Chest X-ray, AP view. Patient: 53 years old, sex M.
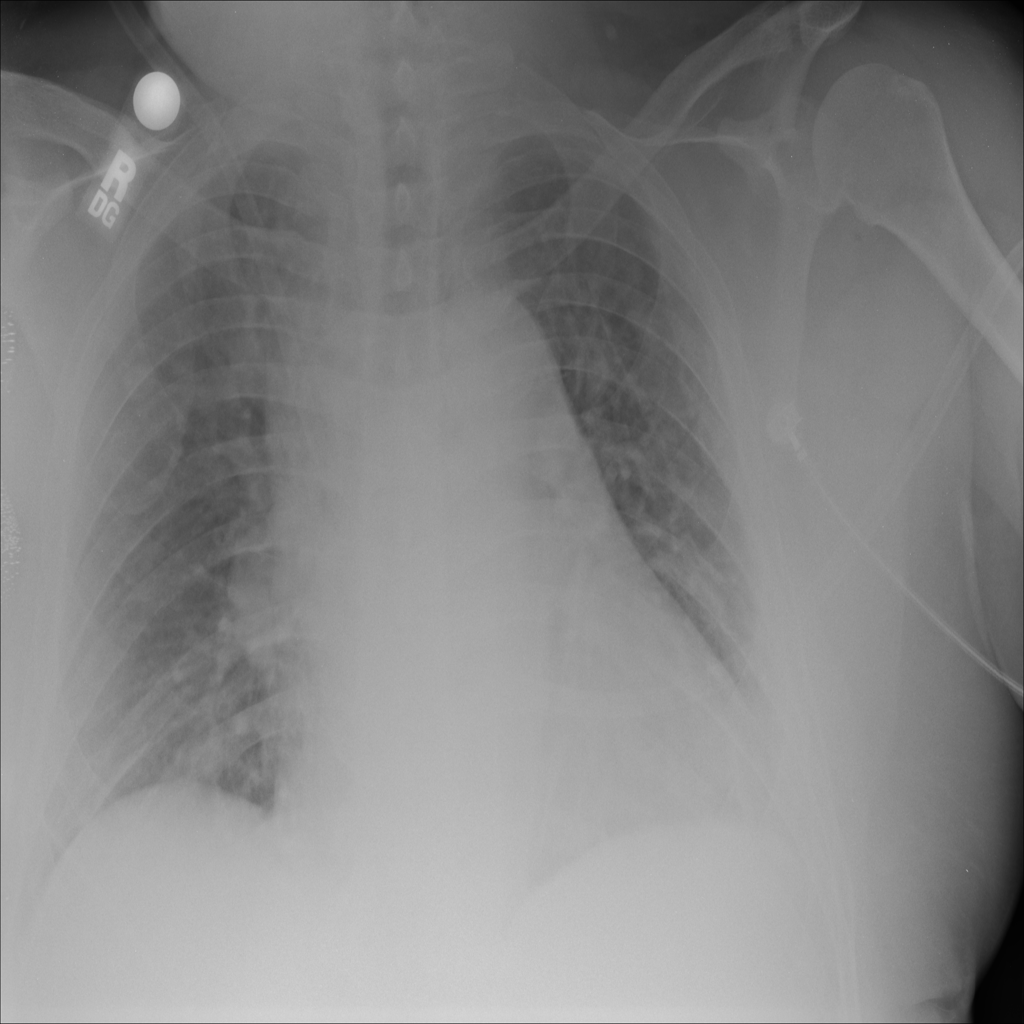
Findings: Nodule